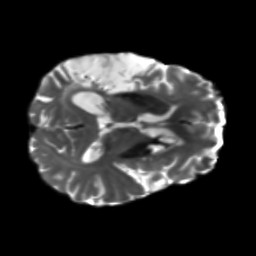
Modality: T2w
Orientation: axial
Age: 66
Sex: male
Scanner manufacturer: siemens
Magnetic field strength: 3 T
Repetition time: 5.25 s
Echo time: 0.08 s